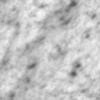
Label: no_change